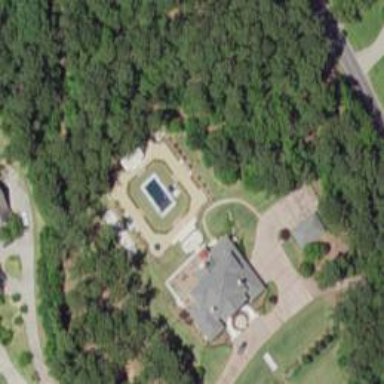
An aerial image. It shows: Swimming pool located in leisure land.